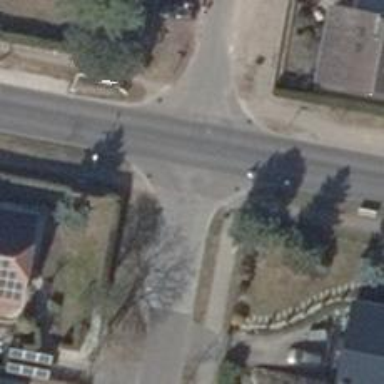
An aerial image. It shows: Unmarked road crossing.